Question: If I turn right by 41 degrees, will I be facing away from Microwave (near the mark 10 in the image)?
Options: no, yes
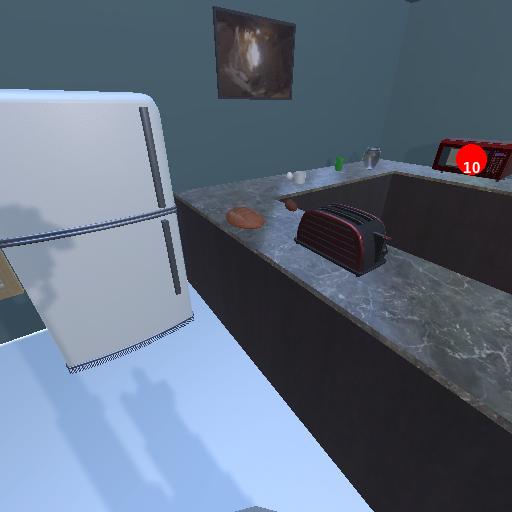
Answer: no